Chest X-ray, PA view. Patient: 57 years old, sex M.
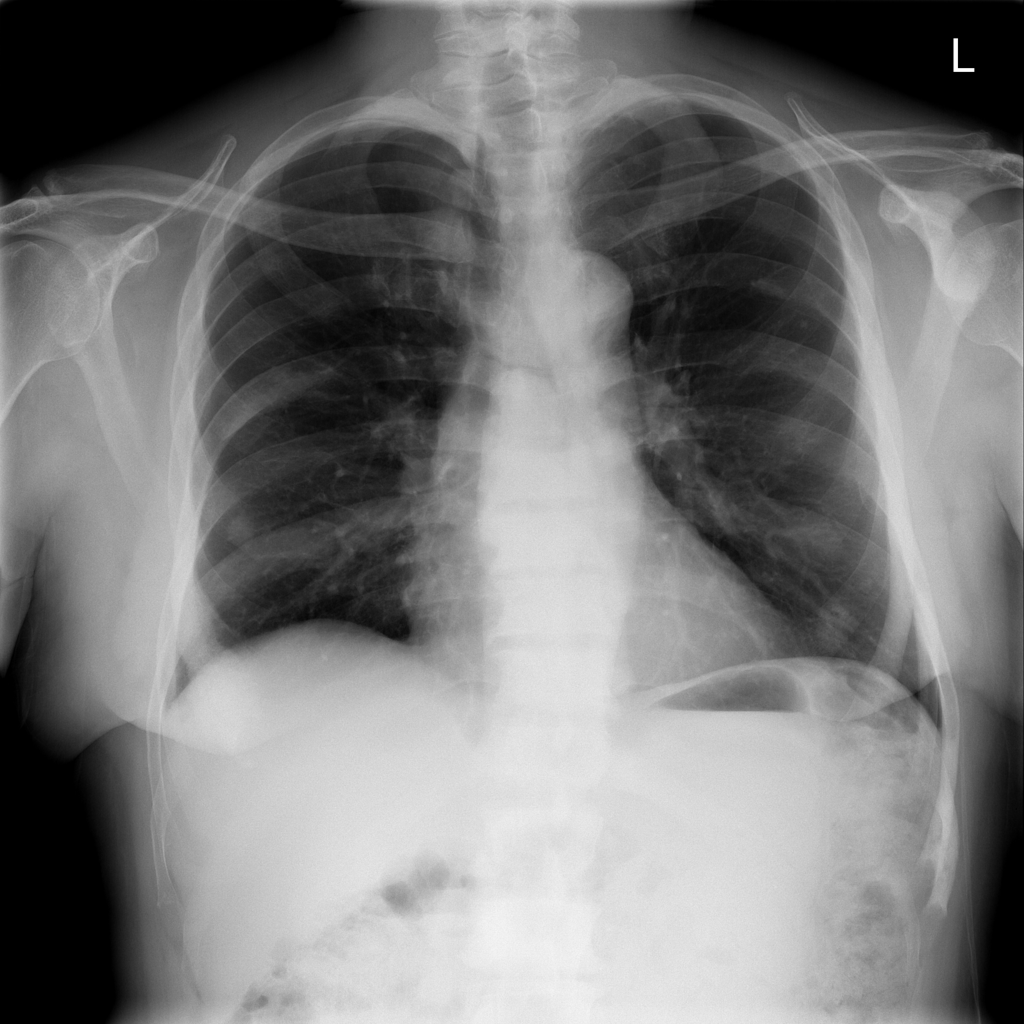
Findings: No Finding